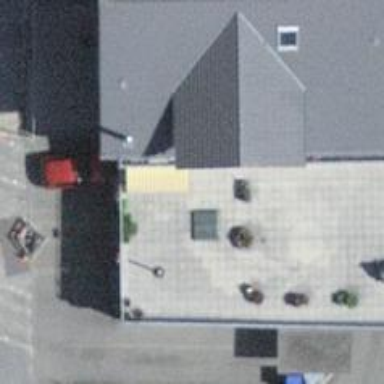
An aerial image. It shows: Post office.